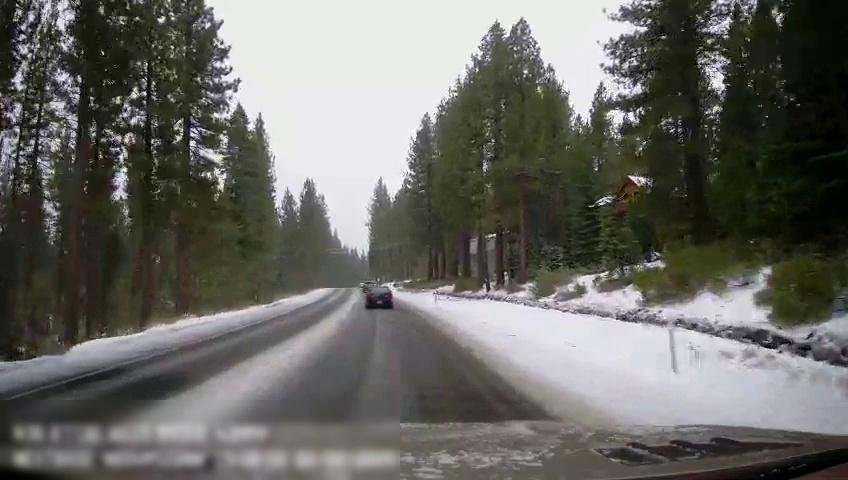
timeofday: Day
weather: Snowy
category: Drivable Space
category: Vehicles | Car
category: Vehicles | Car
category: Vehicles | Car